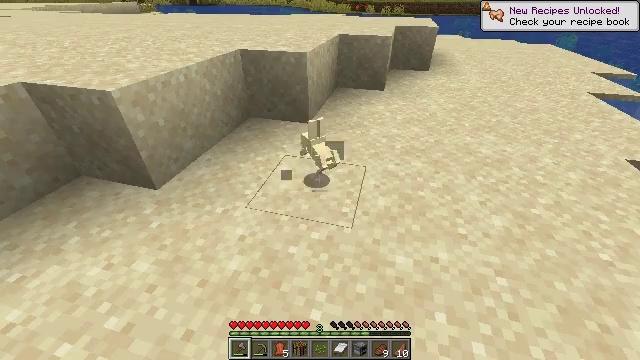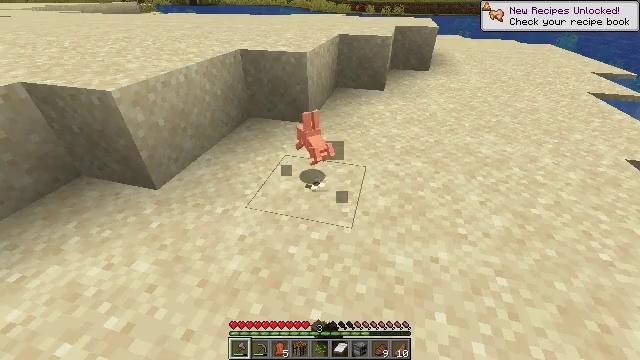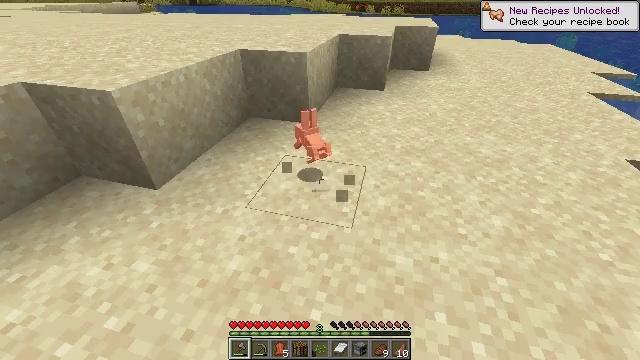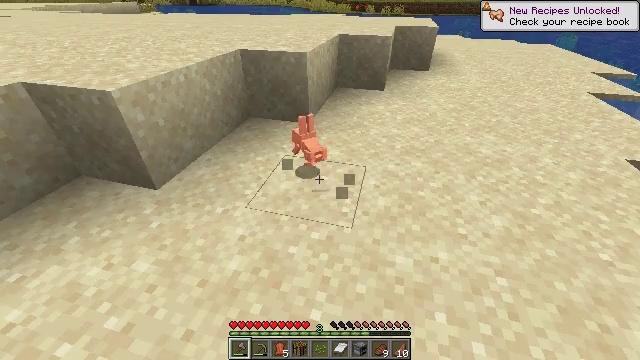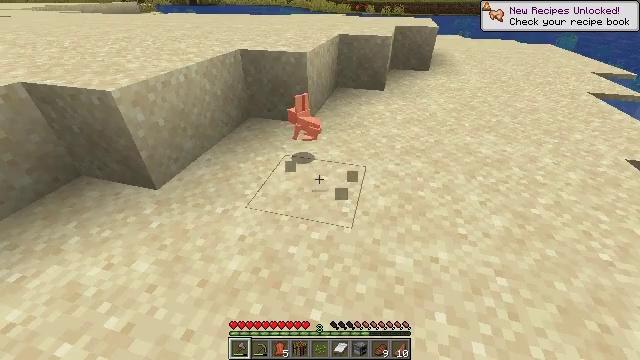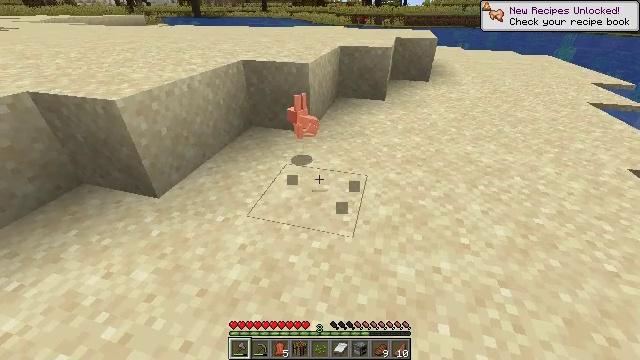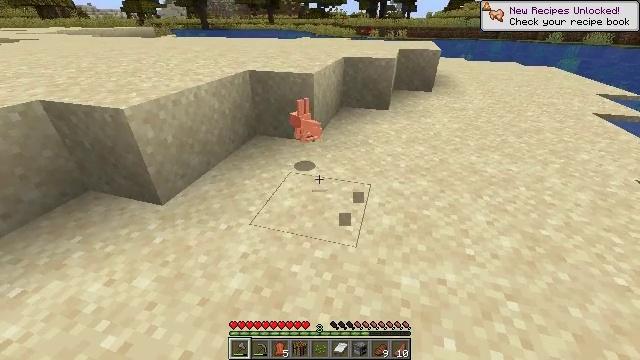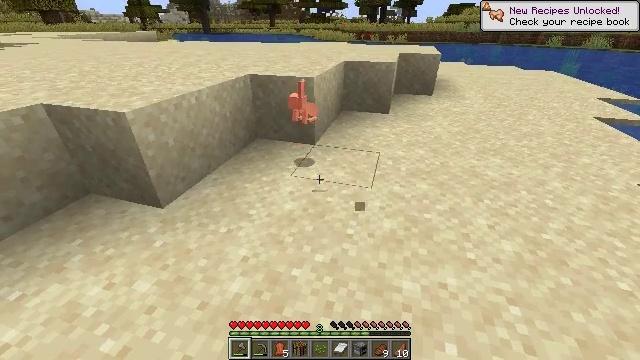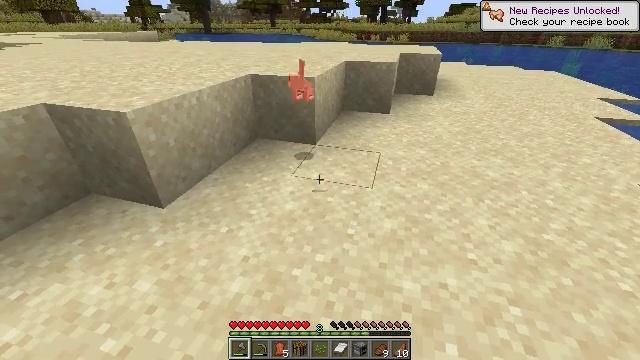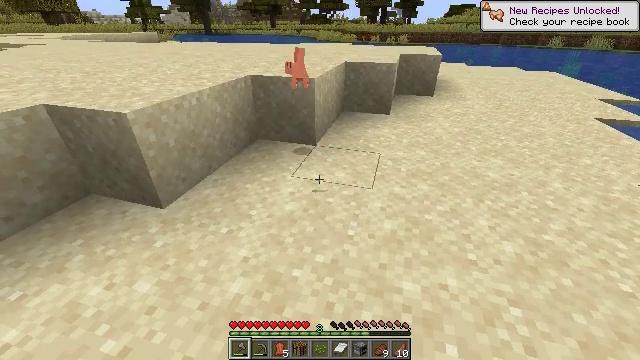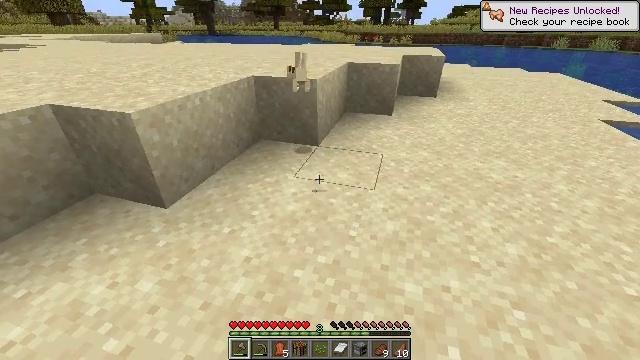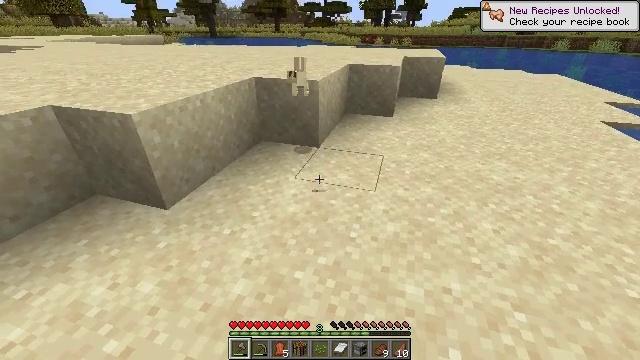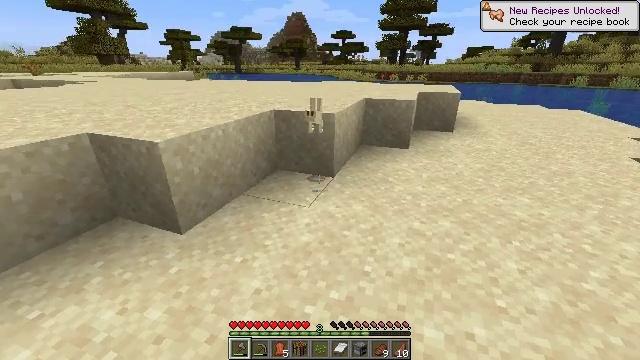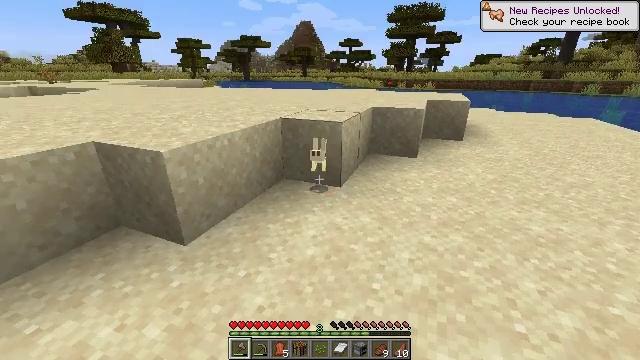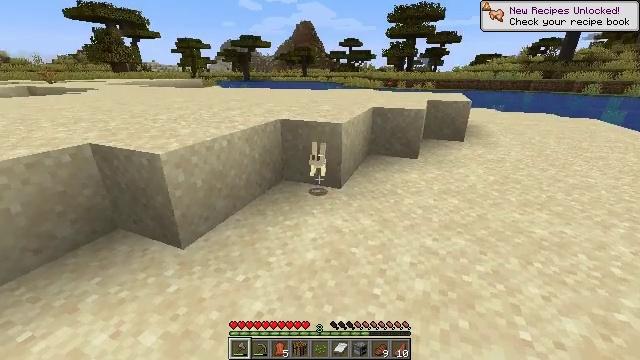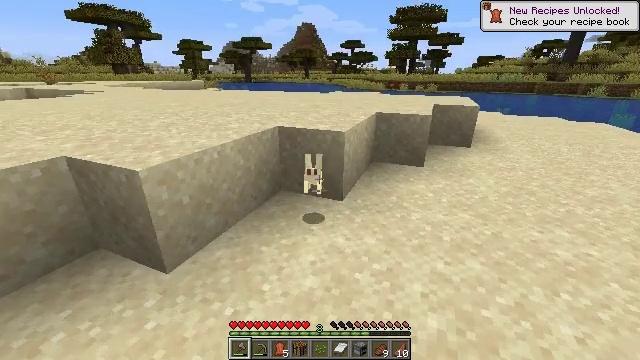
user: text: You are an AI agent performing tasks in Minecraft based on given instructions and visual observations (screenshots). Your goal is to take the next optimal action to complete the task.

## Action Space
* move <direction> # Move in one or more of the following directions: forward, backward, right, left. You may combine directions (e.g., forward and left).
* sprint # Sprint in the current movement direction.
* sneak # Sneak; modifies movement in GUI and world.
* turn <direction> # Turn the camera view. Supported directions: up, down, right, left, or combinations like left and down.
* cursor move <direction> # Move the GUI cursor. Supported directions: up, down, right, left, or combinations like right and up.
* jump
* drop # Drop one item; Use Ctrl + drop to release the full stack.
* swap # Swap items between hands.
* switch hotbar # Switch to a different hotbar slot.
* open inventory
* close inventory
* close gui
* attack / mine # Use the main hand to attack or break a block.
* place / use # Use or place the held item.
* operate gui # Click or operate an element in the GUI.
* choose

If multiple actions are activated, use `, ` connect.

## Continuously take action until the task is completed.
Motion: motion action
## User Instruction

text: Kill the rabbit.
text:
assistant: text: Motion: attack / mine
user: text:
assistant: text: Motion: attack / mine
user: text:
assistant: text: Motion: no_op
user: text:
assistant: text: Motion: no_op
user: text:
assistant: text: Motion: turn up
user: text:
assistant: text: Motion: turn up
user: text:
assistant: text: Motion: no_op
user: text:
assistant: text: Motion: no_op
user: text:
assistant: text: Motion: no_op
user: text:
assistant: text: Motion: no_op
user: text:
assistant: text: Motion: no_op
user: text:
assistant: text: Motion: turn left and up
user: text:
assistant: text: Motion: move forward, turn left and up
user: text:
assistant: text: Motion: move forward
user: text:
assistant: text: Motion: move forward
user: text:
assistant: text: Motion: move forward
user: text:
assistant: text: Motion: move forward
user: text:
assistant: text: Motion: move forward, turn right and down
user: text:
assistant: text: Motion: turn down, attack / mine
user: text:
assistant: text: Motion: turn left and down, attack / mine
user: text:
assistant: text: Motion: turn down, attack / mine
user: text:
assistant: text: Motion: turn left, attack / mine
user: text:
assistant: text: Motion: turn left
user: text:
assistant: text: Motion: turn left and down
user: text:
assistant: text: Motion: turn left and down, attack / mine
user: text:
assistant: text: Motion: turn left, attack / mine
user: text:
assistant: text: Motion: attack / mine
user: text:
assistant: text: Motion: attack / mine
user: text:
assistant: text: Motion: turn left and down
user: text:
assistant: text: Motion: turn left and up